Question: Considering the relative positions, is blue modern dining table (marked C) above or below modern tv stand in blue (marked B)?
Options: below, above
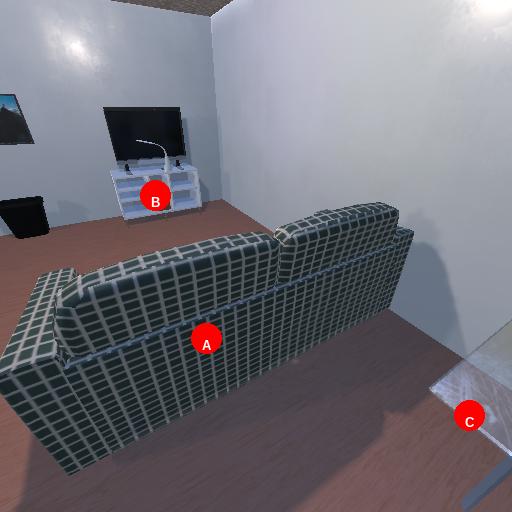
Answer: below